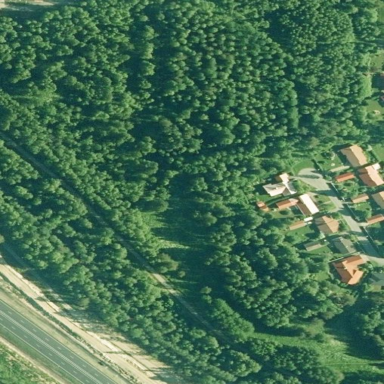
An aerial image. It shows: Forest area.